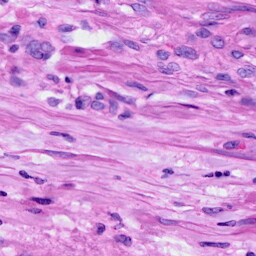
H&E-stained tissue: Ovarian